Interaction volume radius: 5 \u00c5
Interaction volume height: 10 \u00c5
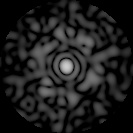
Disorder parameter: 0.804